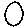
Label: circle